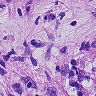
Metastatic tissue present: yes